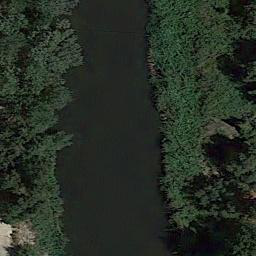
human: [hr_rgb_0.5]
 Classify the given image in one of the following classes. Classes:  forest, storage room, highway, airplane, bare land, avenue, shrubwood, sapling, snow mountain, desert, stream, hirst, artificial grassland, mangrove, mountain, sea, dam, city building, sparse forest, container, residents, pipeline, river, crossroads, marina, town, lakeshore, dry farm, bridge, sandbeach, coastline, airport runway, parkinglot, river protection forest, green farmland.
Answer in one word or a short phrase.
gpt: river